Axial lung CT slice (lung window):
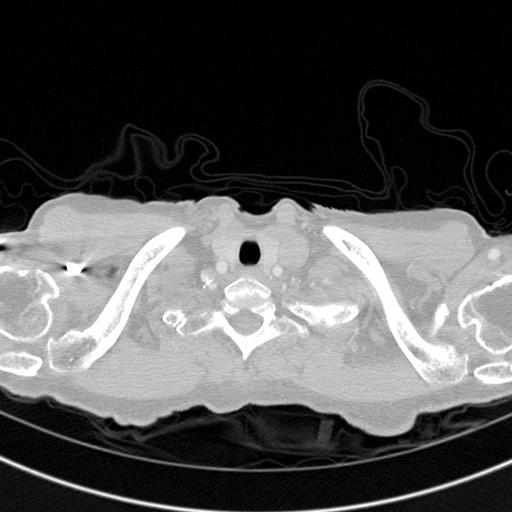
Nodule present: no